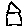
Label: house